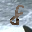
Label: 8